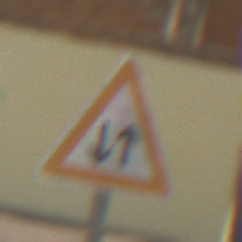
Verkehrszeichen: Gegenverkehr
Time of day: Midday
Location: Outdoor (Suburban)
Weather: PartlyCloudy
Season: NotSpecified
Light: Natural